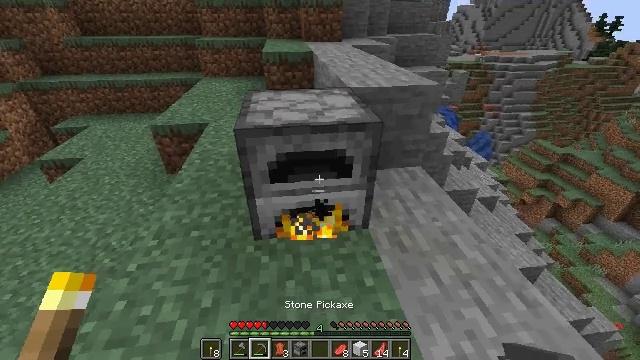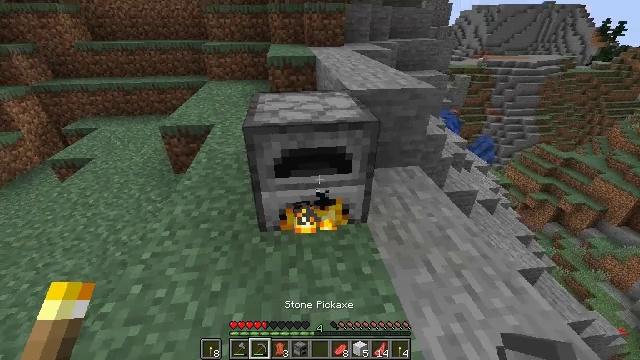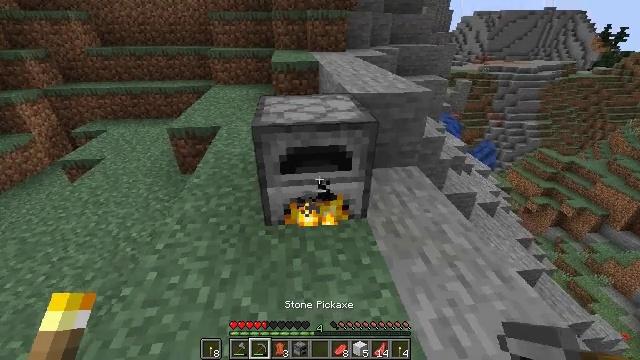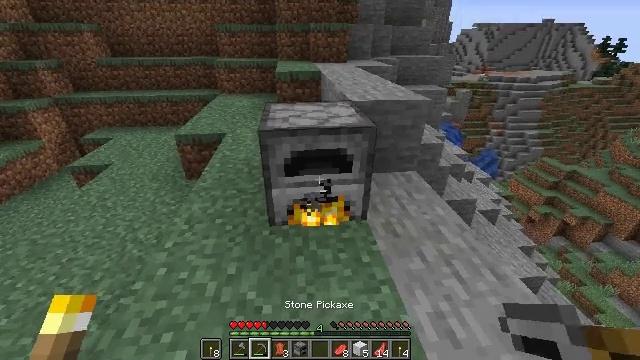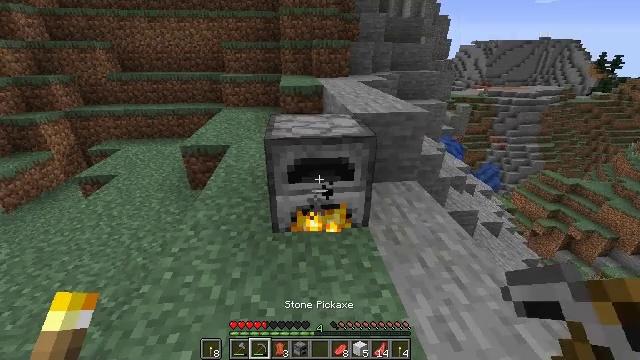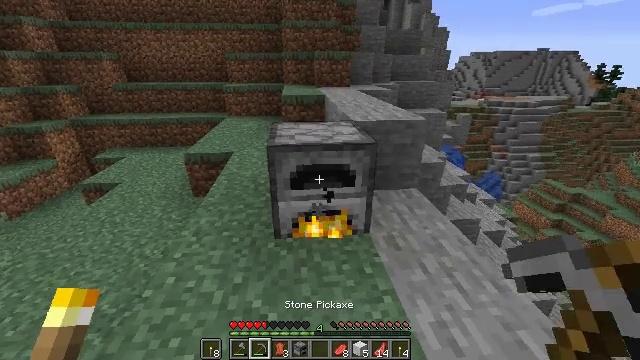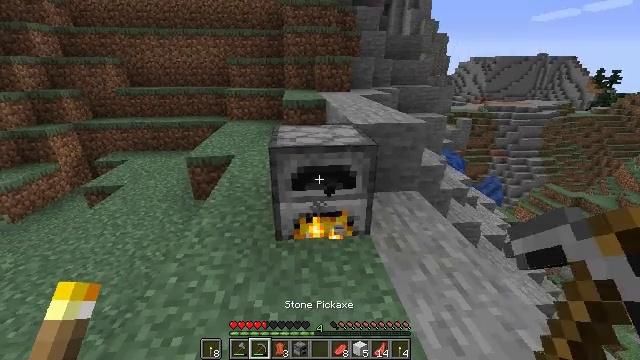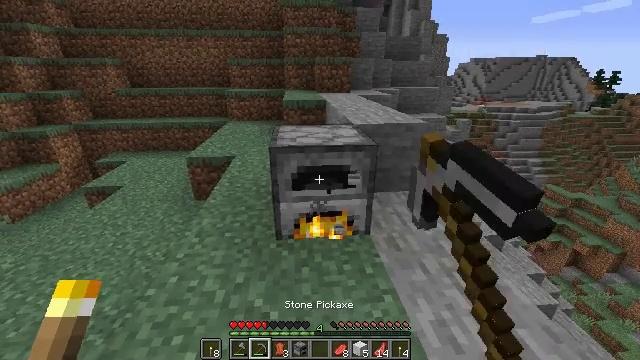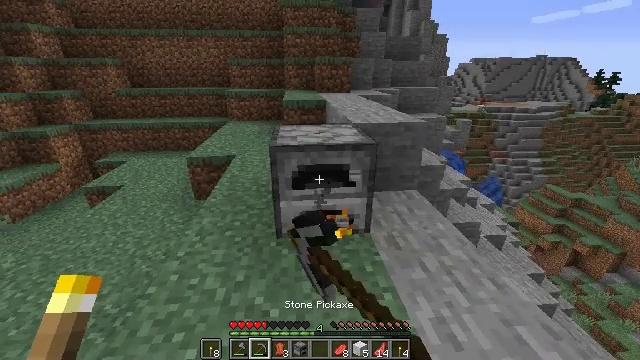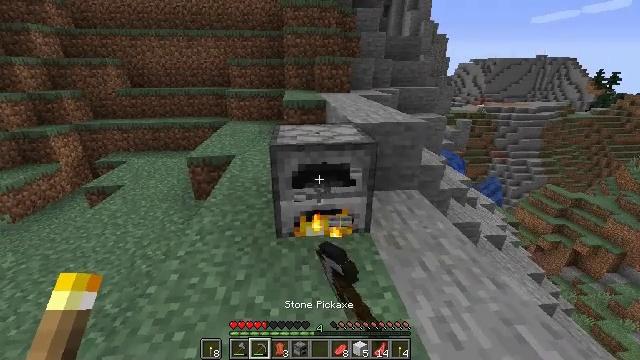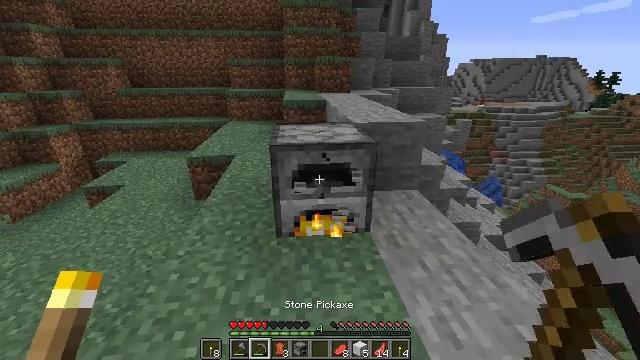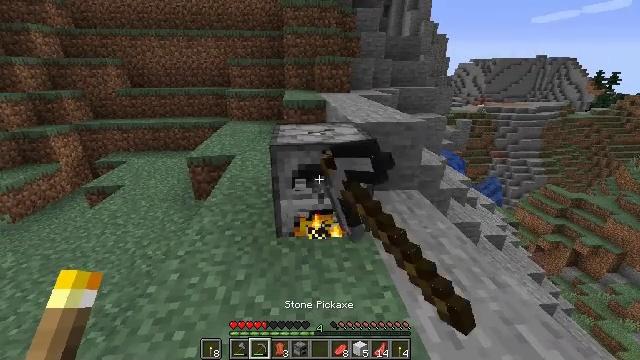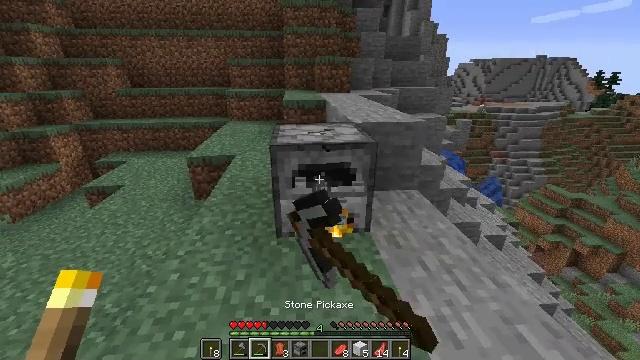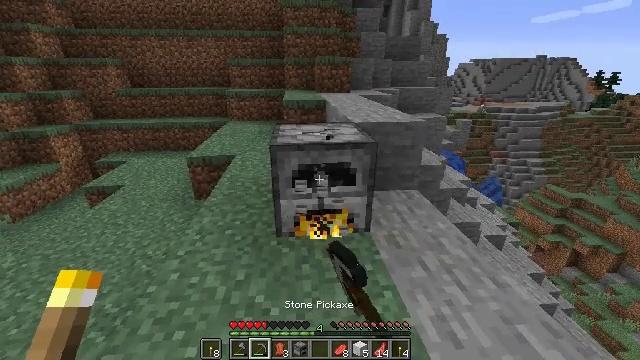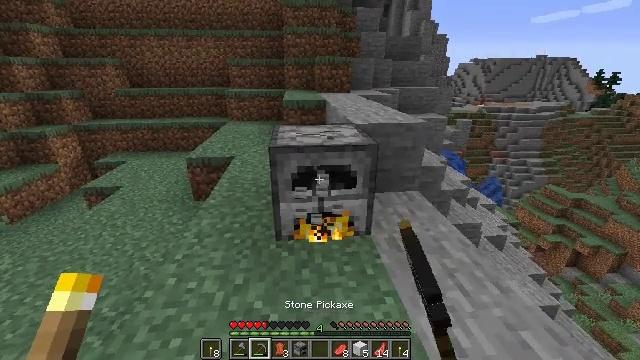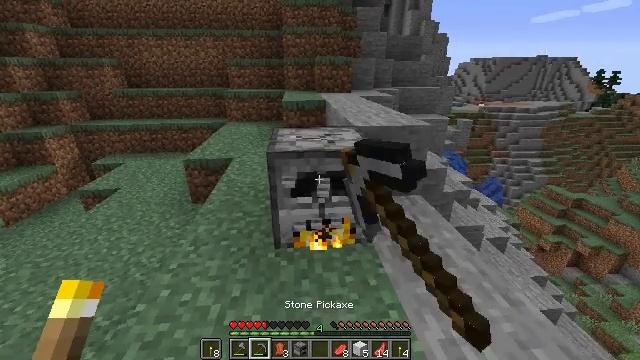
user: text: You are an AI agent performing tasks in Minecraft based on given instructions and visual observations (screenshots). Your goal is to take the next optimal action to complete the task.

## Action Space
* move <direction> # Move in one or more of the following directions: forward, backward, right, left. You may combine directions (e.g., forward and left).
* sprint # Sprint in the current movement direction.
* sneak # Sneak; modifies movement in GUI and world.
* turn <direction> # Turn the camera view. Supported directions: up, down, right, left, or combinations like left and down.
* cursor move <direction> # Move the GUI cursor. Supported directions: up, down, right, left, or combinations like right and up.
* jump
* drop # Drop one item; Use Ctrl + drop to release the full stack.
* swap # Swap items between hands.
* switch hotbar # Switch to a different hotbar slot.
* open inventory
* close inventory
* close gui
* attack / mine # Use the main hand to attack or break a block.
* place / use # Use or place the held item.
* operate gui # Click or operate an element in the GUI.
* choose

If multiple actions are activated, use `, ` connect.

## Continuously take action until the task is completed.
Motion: motion action
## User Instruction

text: Get the furnace back into your inventory.
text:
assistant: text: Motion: move back
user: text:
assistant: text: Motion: move back, turn up
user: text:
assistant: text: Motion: turn up
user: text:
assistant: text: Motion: turn up
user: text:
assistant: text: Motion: turn up
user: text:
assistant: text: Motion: attack / mine
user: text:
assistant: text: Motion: attack / mine
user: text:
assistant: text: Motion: attack / mine
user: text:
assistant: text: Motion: attack / mine
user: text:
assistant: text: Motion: attack / mine
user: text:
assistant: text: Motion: attack / mine
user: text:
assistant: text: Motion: attack / mine
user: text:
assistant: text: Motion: attack / mine
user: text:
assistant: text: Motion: move forward, attack / mine
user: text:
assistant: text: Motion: move forward, attack / mine
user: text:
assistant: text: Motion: move forward, attack / mine
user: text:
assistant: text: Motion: attack / mine
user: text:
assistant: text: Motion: attack / mine
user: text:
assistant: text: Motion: attack / mine
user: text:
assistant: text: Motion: attack / mine
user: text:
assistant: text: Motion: turn left and down, attack / mine
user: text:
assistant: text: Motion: attack / mine
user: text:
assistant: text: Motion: attack / mine
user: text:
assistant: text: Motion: attack / mine
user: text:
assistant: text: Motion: attack / mine
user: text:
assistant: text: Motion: attack / mine
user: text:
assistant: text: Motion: attack / mine
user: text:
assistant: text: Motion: attack / mine
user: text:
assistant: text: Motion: attack / mine
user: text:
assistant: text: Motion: attack / mine